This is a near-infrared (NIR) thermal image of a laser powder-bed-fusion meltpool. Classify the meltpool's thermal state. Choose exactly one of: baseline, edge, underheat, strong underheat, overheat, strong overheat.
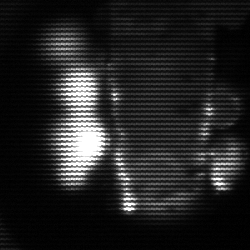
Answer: strong underheat